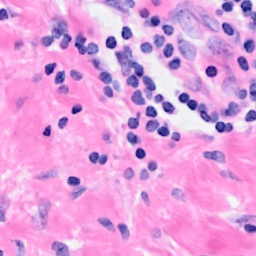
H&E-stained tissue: Breast